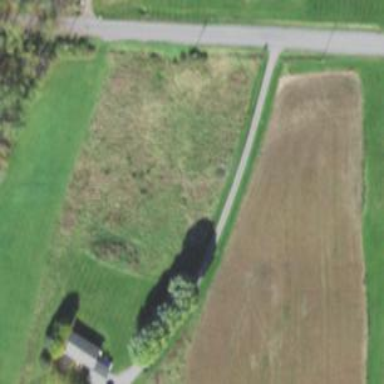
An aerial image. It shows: Driveway leading to service road.